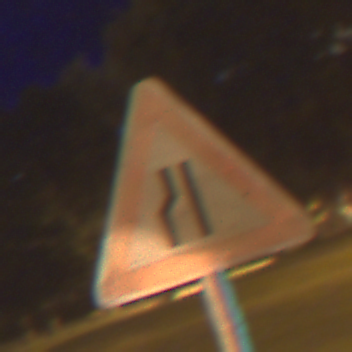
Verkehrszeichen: EinseitigVerengteFahrbahnLinks
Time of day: Night
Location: Outdoor (Urban)
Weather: PartlyCloudy
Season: NotSpecified
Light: Artificial